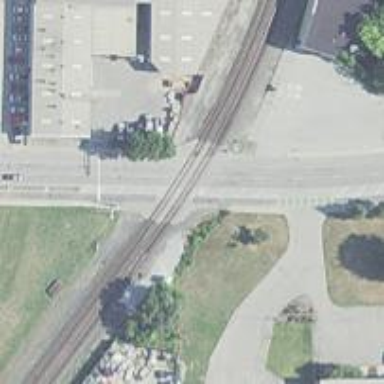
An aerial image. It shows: Crossing for the railway.